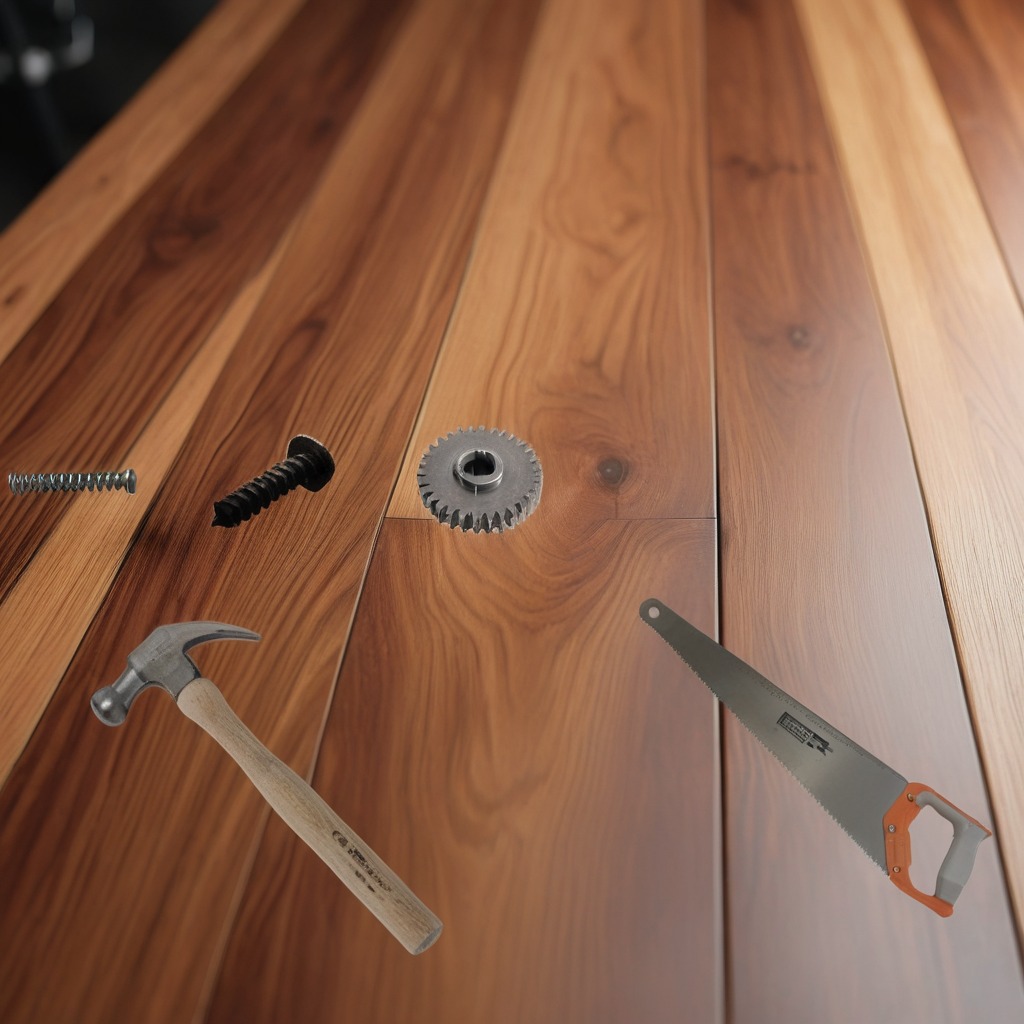
A steel gear with teeth, a hammer, a metal machine screw, a coiled metal spring, and a handheld metal saw are lying on the wooden table.